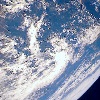
Label: cloud